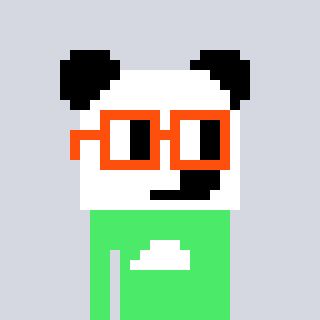
a pixel art character with square orange glasses, a panda-shaped head and a teal-colored body on a cool background